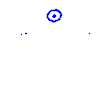
Particle: proton